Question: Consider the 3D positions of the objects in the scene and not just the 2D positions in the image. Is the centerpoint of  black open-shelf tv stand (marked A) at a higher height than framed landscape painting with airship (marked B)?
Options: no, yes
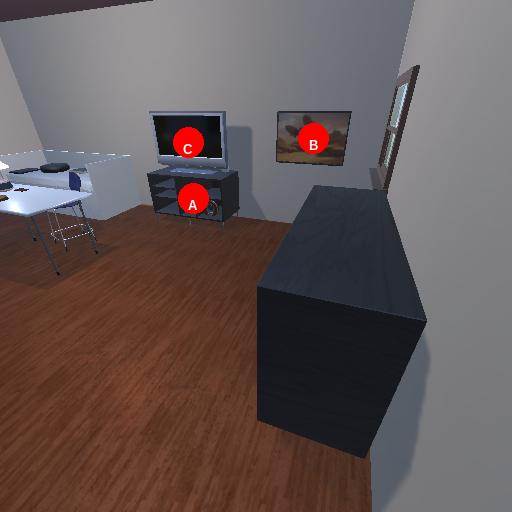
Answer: no